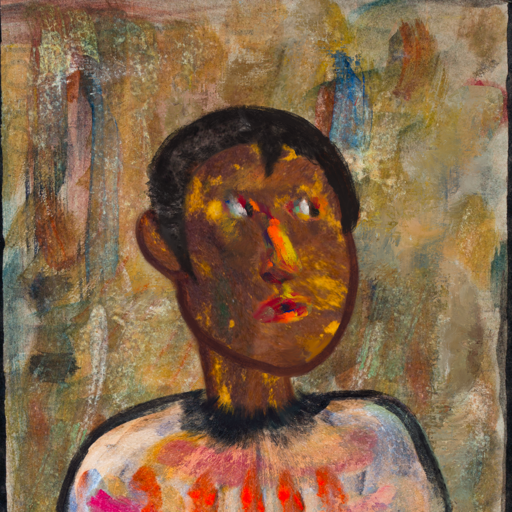
Background: Pipe, Head And Neck Side: Comrade, Face Side: An_Impression, Bust: Childish, Hair Side: Roy_Bahadur, Head Accessory: Blank, Second Necklace: Blank, Necklace: Blank, Baby: Blank